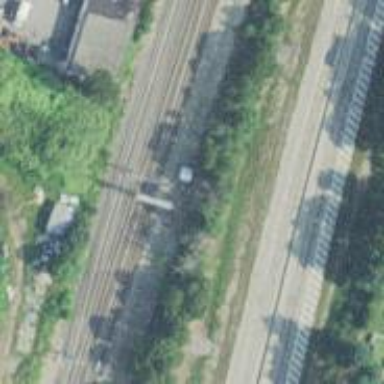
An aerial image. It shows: Railroad crossover.